Question: I have a function of woocommerce, like this example
I need to put the checkbox obligatory,(mandatory) if you write something in the input, like a number for example.
But if you don't write nothing, should be not mandatory to check the checkbox, only if you insert text you have to check the checkbox,
Do you know how i can do?
I use this script but is no like i want, this only put checked if you write something.
'''
var ad = jQuery.noConflict();
ad( document ).ready(function() {
ad(function(){
ad('#losung').keyup(function(){
var adcb = ad(this).parents('form:eq(0)').find('#num');
if(this.value != '')
adcb.attr('checked', 'checked');
else
adcb.removeAttr('checked');
});
});
ad(function(){
ad('#billing_email').keyup(function(){
var adcb = ad(this).parents('form:eq(0)').find('#subscription-box');
if(this.value != '')
adcb.attr('checked', 'checked');
else
adcb.removeAttr('checked');
});
});
});
'''
Thanks for you help!! :)
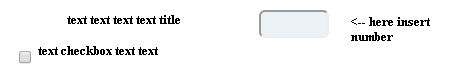
Answer: Change 'adcb.attr('checked', 'checked');' to 'adcb.attr('required');' and 'adcb.removeAttr('checked');' to 'adcb.removeAttr('required');'